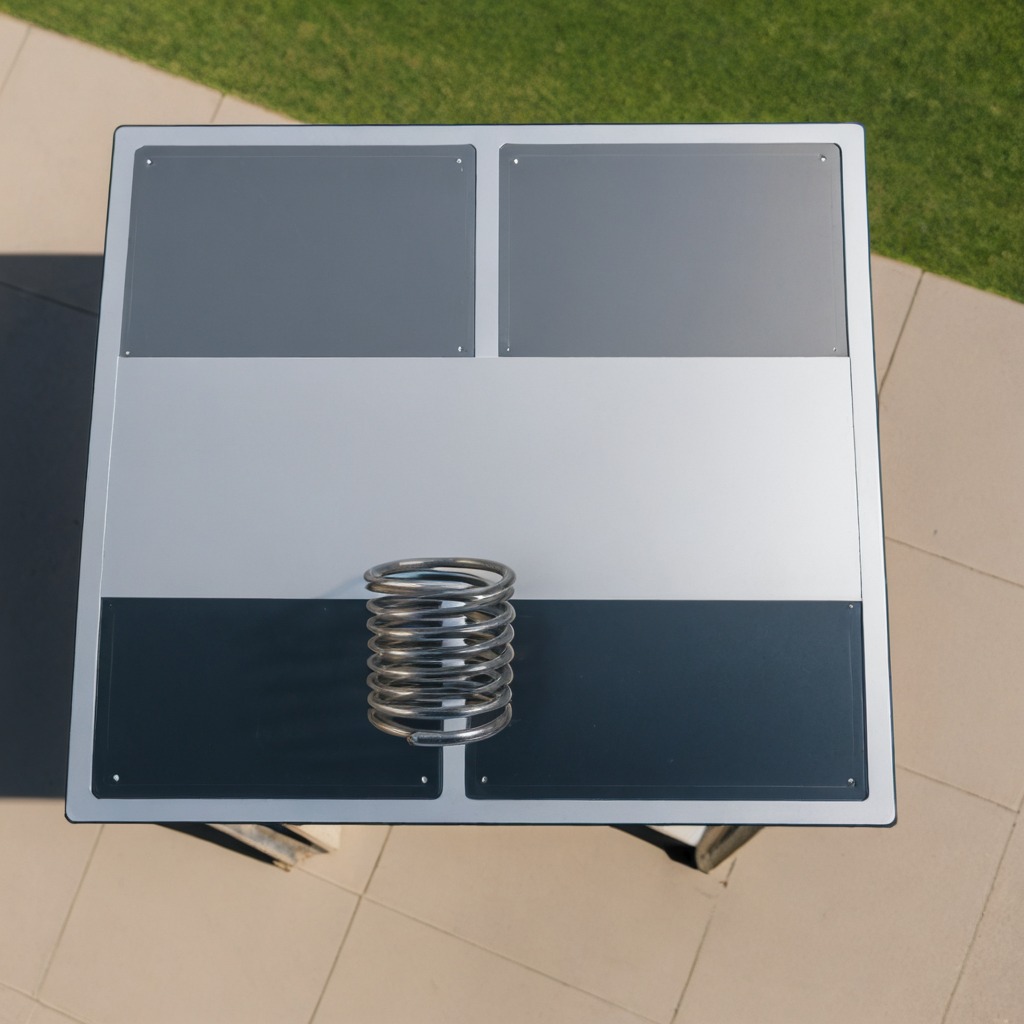
A coiled metal spring lies on the clean utility table in a temporary outdoor tool station.